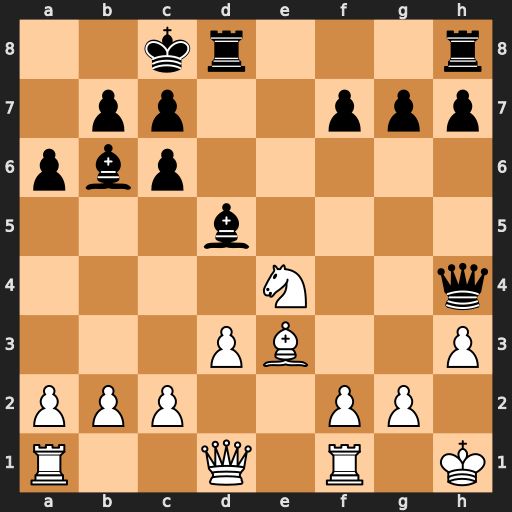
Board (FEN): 2kr3r/1pp2ppp/pbp5/3b4/4N2q/3PB2P/PPP2PP1/R2Q1R1K
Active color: w
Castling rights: -
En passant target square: -
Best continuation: Bg5 Qxh3+ gxh3